Field crop: maize
Growth stage: 1
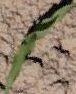
Species: maize